Question: I want to add my app's shortcut on phone's lock screen, is it possible in android ? Below screenshot (which is of iPhone) will make it clear.
Without Widget..

Any help will be appreciated, thanks :)
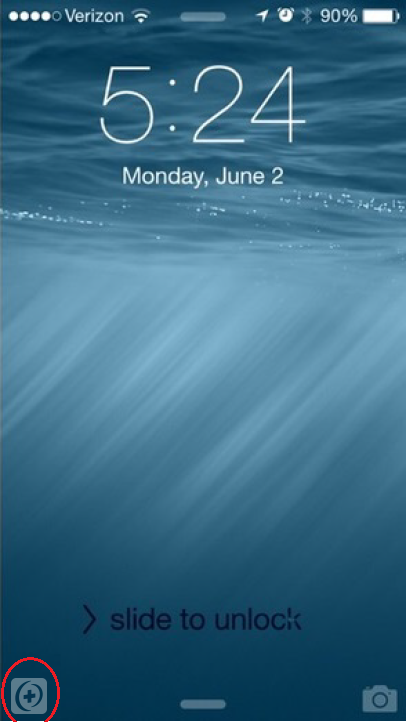
Answer: If you want to add a shortcut in the home-screen then that is obviously possible with the API Android provides.
But you are talking about adding a shortcut to the lock-screen, which only a few (very few) Android devices support officially. I have experience with a lot of different Android devices from a lot of different manufacturers but on the lockscreen.
You might not be willing to accept my answer as may not provide the answer you were looking for, but still I would try to give you :-
1) You need to create your own lockscreen for this and then you obviously have the privilege of adding any shortcut you want there. See if that's a possible solution for you.
2) Or, if know of any Android device that does support this, then you need to contact the device manufacturer for knowing the API.
I am rest assured there is no official API available to put an app shortcut on the lockscreen.
Hope I could help you with my best.